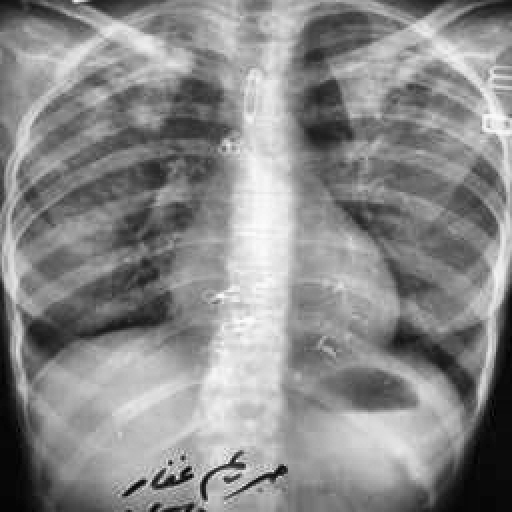
Finding: TUBERCULOSIS